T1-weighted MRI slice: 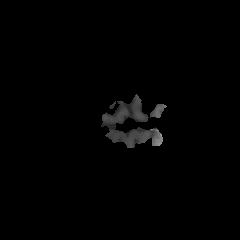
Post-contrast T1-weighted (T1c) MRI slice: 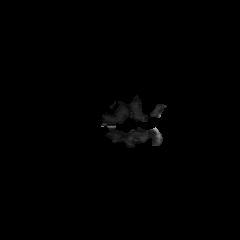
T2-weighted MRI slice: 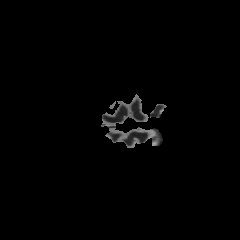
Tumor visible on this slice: no